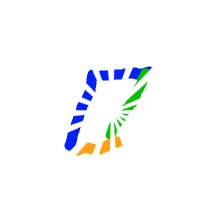
Shape: parallelogram